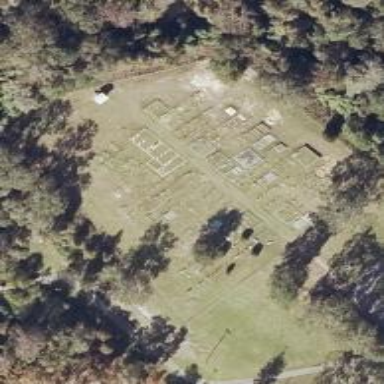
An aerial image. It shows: Cemetery.